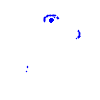
Particle: pion